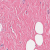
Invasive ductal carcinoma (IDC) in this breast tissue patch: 0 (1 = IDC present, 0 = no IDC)